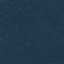
Label: Forest